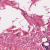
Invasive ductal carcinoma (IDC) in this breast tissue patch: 0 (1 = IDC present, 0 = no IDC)